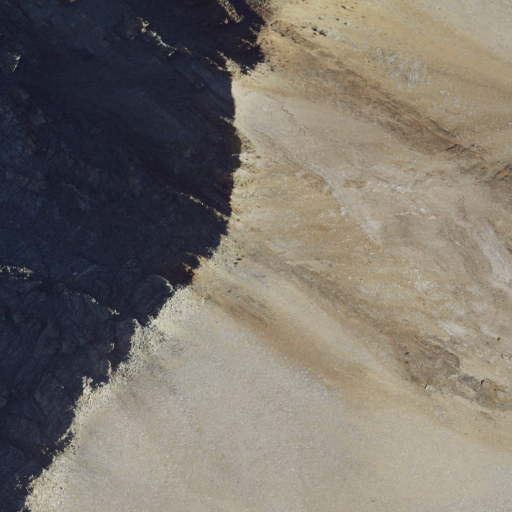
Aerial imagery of mountain in California named Mount Cedric Wright containing barren land, grassland, and shrub